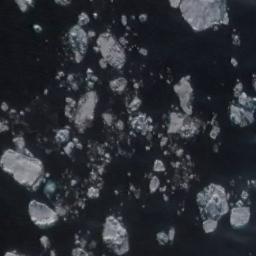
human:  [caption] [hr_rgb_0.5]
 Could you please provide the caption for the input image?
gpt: There are many ice on the deep blue sea .

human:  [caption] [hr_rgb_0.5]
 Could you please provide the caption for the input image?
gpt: The sea is surrounded by sea ice .

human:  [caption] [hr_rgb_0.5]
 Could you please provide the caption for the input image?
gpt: Countless ice cubes of various sizes are connected into a loose, Large piece floating on the blue sea .

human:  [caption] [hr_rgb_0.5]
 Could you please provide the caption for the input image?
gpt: A lot of sea ice of different sizes and thickness floats in the deep blue sea .

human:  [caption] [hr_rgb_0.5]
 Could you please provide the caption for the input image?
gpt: There are many pieces of sea ice .